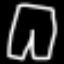
Label: pants